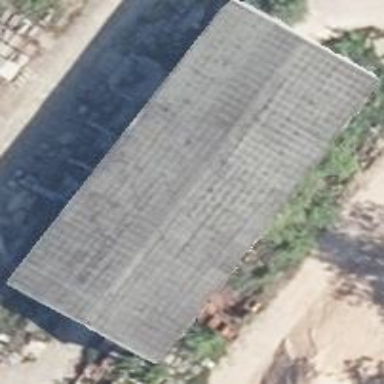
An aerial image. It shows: Warehouse with gabled roof.